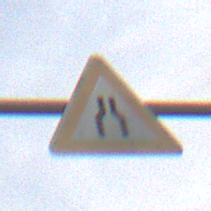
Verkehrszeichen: VerengteFahrbahn
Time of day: Midday
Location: Outdoor (Nature)
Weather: PartlyCloudy
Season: NotSpecified
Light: Natural